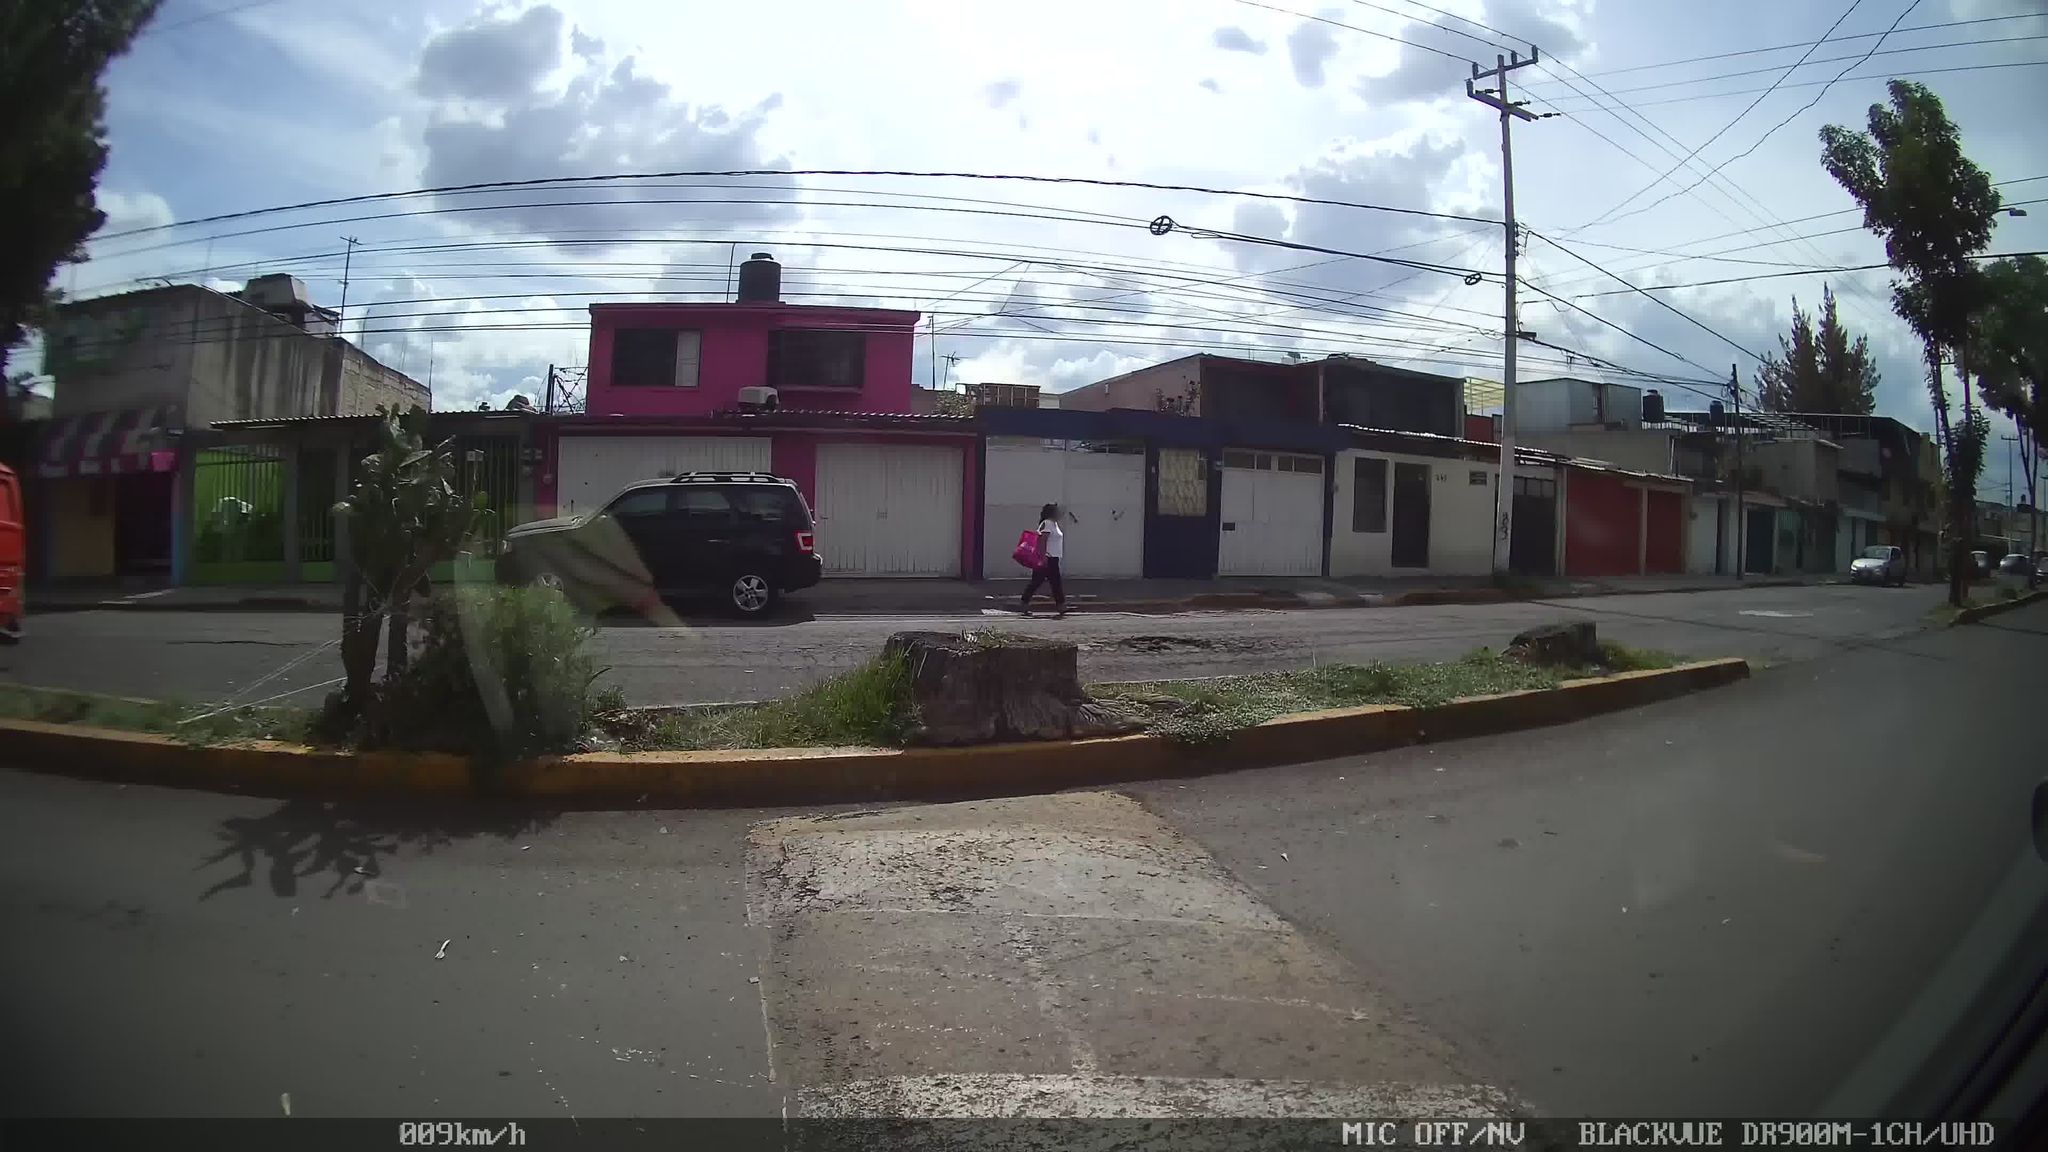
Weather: snowy
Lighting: day
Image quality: good
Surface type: driving surface
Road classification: tertiary
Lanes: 2
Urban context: urban centre
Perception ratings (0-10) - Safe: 0.71, Lively: 2.36, Beautiful: 2.87, Boring: 4.13, Depressing: 6.42, Wealthy: 0.24